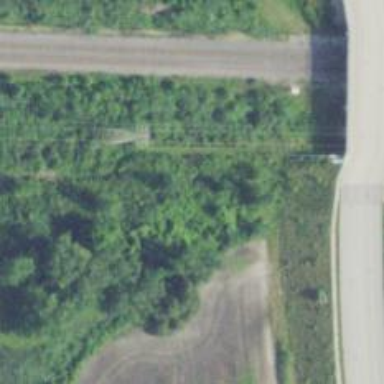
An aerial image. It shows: Abandoned railway.